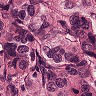
Metastatic tissue present: yes